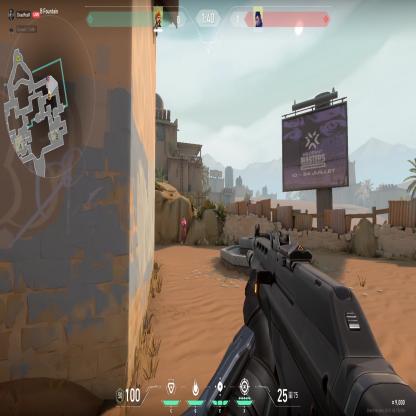
Label: enemy